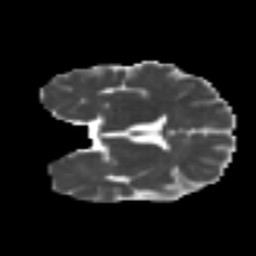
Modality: MD
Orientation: coronal
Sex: male
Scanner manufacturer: ge
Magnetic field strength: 3 T
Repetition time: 7 s
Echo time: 0.08 s